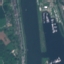
Land use / land cover: River